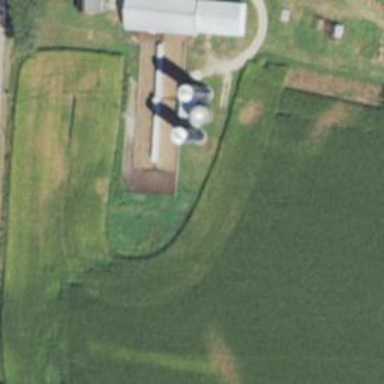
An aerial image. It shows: Silo.